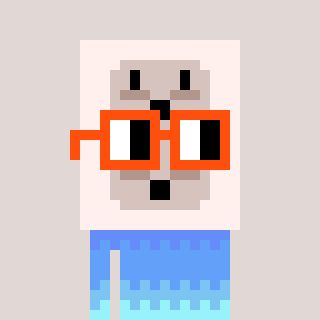
a pixel art character with square orange glasses, a outlet-shaped head and a computerblue-colored body on a warm background